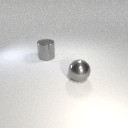
large gray metal sphere in front of large gray metal cylinder